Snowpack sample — Loveland Pass, Silver Plume, Colorado, USA (12/14/25, 10:50 AM MST)
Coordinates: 39.664, -105.882
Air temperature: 36 °F
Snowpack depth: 67 cm
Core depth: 20 cm
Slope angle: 6°, slope face: 326°
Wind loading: low
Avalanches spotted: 0
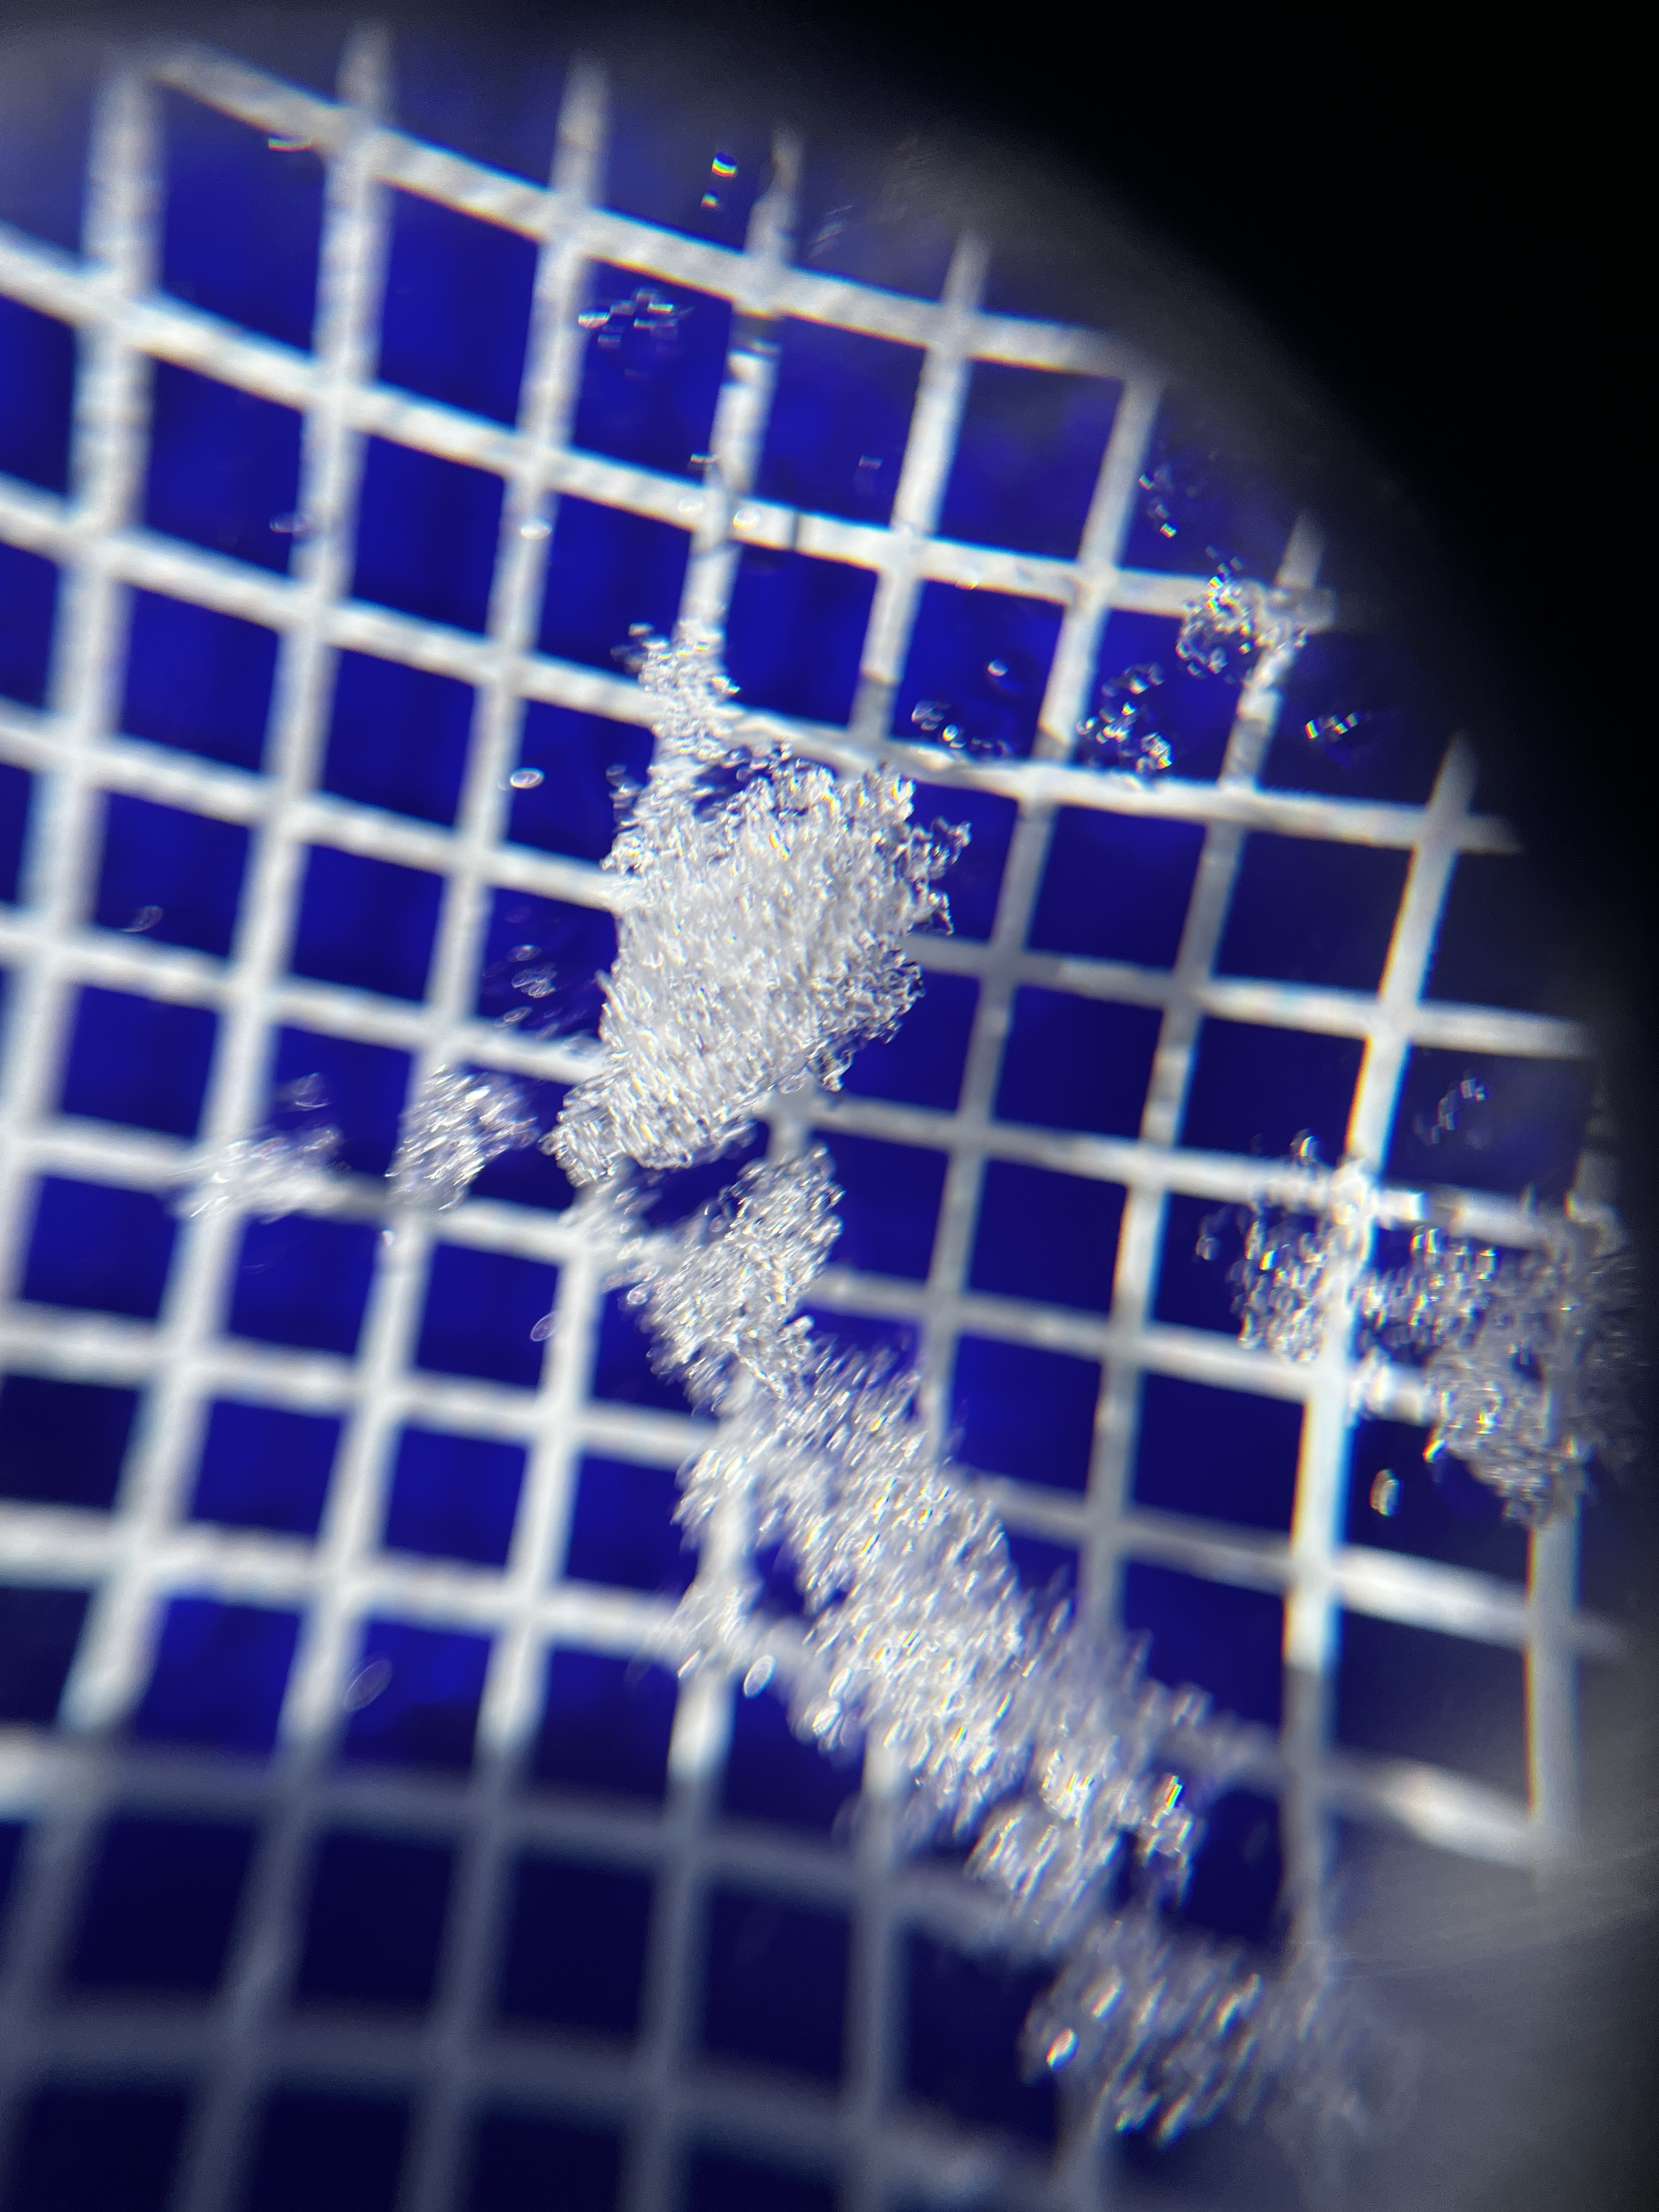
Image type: magnified_profile
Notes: No avalanches spotted, very late start to the season with minimal snowpack